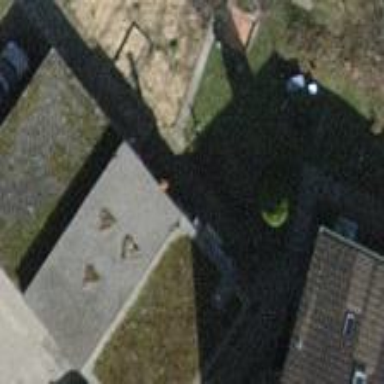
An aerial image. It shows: Group of garages.